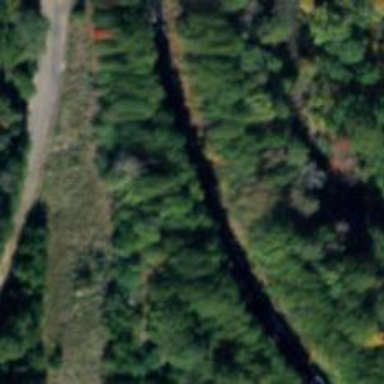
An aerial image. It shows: Rail spur service.